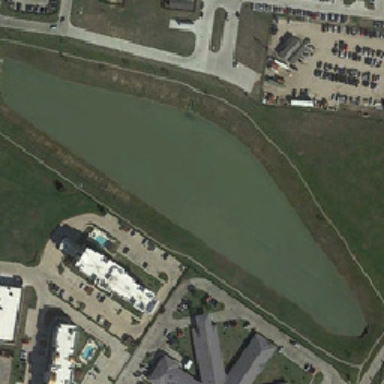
There is a car park in the house .